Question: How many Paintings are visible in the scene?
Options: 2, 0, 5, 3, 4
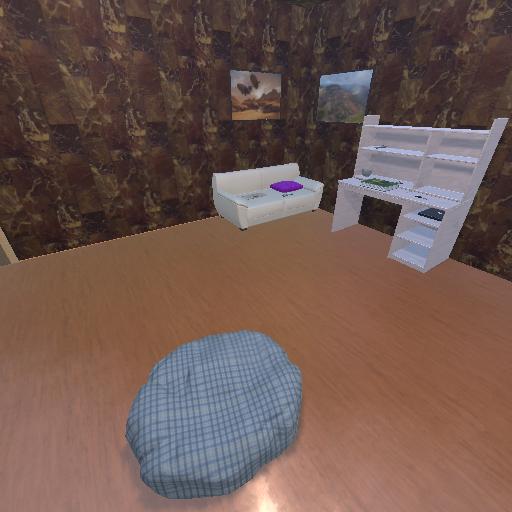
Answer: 2